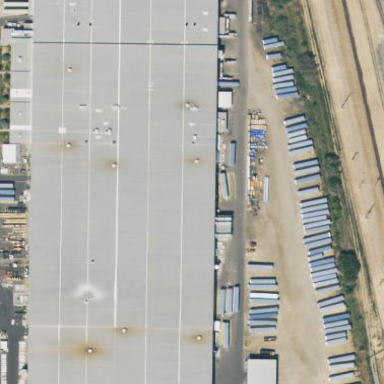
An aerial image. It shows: Factory building.